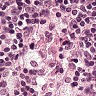
Metastatic tissue present: no